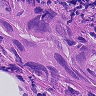
Metastatic tissue present: yes